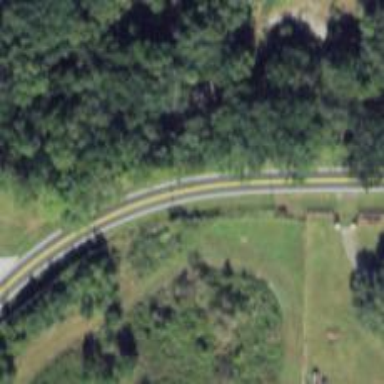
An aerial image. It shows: Tertiary road with asphalt surface.